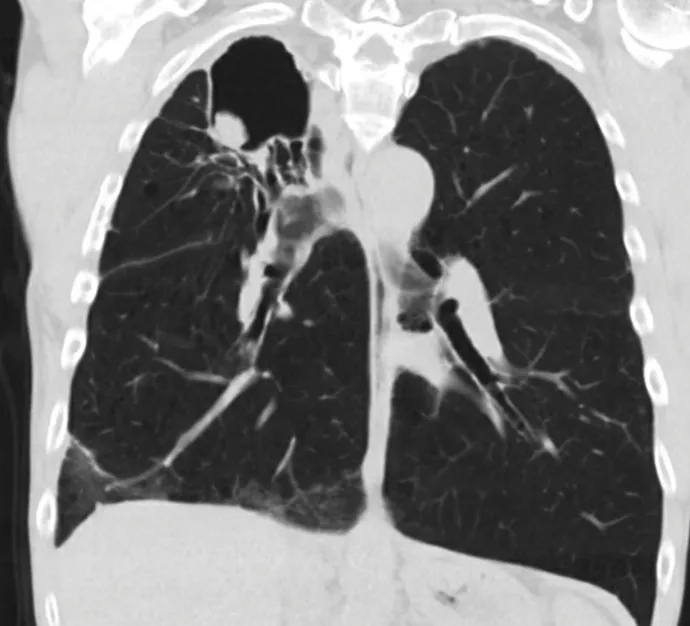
Follow-up chest computed tomography after 5 weeks, coronal view, shows stable borderline mediastinal lymphadenopathy.
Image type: radiology (ct)